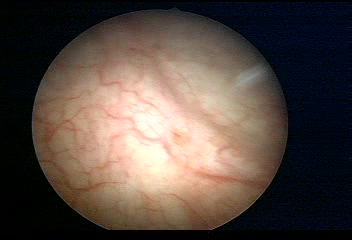
Modality: WLC
Class: Normal mucosa
Bladder cancer association: No